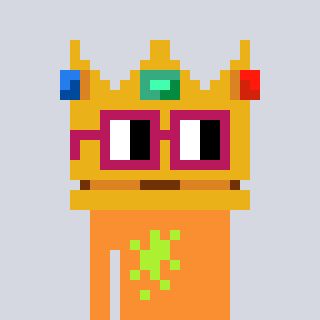
a pixel art character with square dark red glasses, a crown-shaped head and a orange-colored body on a cool background